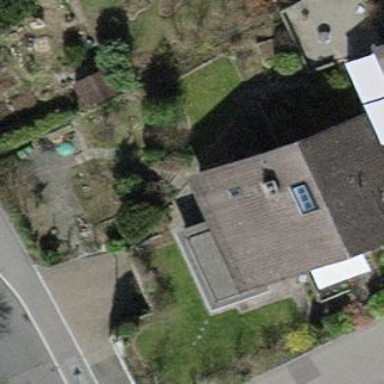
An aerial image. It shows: Building with tiled roof.